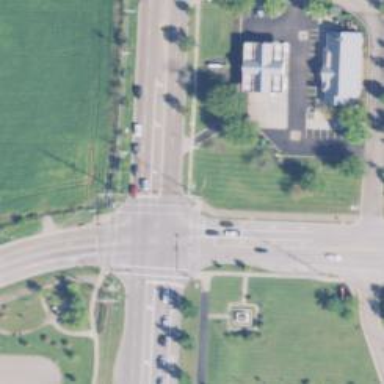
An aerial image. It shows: Marked crossing on the road.